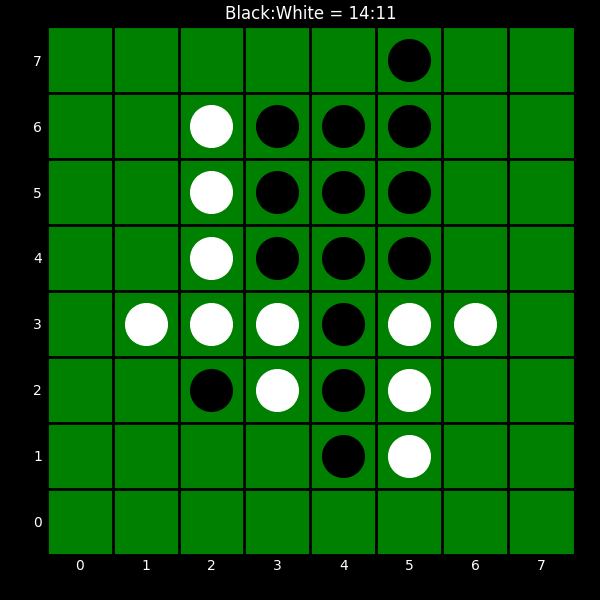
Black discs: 14
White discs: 11